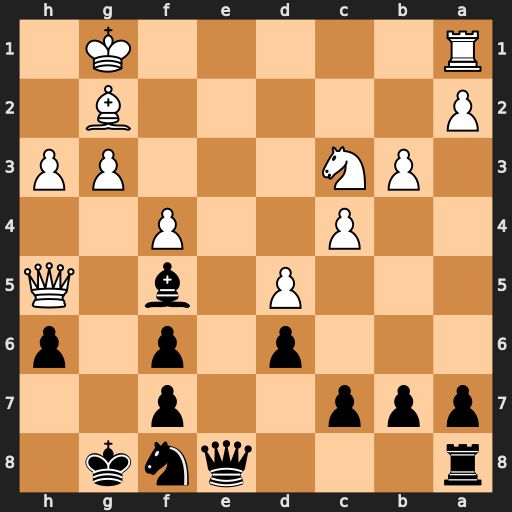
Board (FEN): r3qnk1/ppp2p2/3p1p1p/3P1b1Q/2P2P2/1PN3PP/P5B1/R5K1
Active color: b
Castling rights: -
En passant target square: -
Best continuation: Qe3+ Kh2 Qxc3